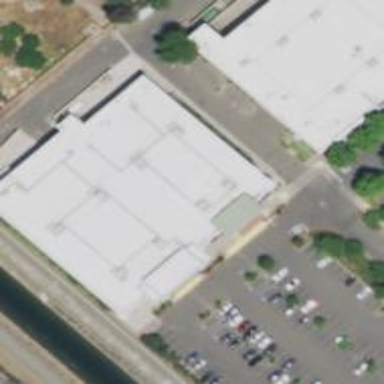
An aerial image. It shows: Building.